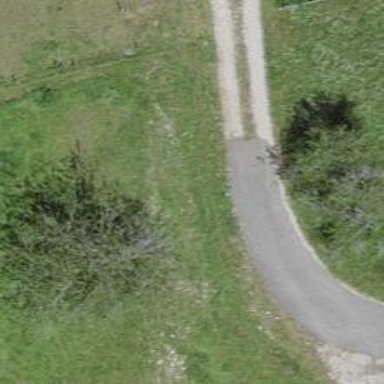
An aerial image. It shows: Service road with unpaved surface.